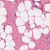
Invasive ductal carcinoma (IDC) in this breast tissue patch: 0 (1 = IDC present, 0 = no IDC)